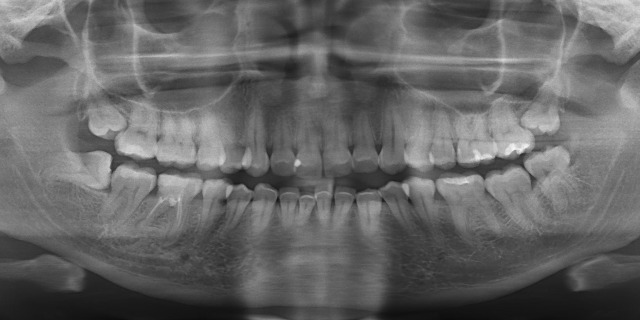
adult